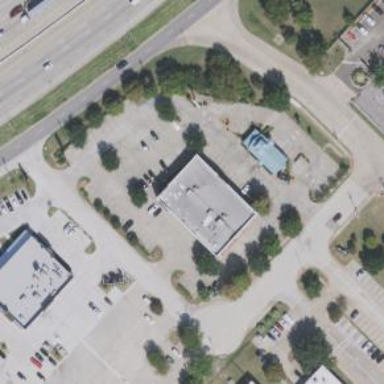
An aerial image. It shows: Restaurant located inside building with adjacent amusement arcade area.